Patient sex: M
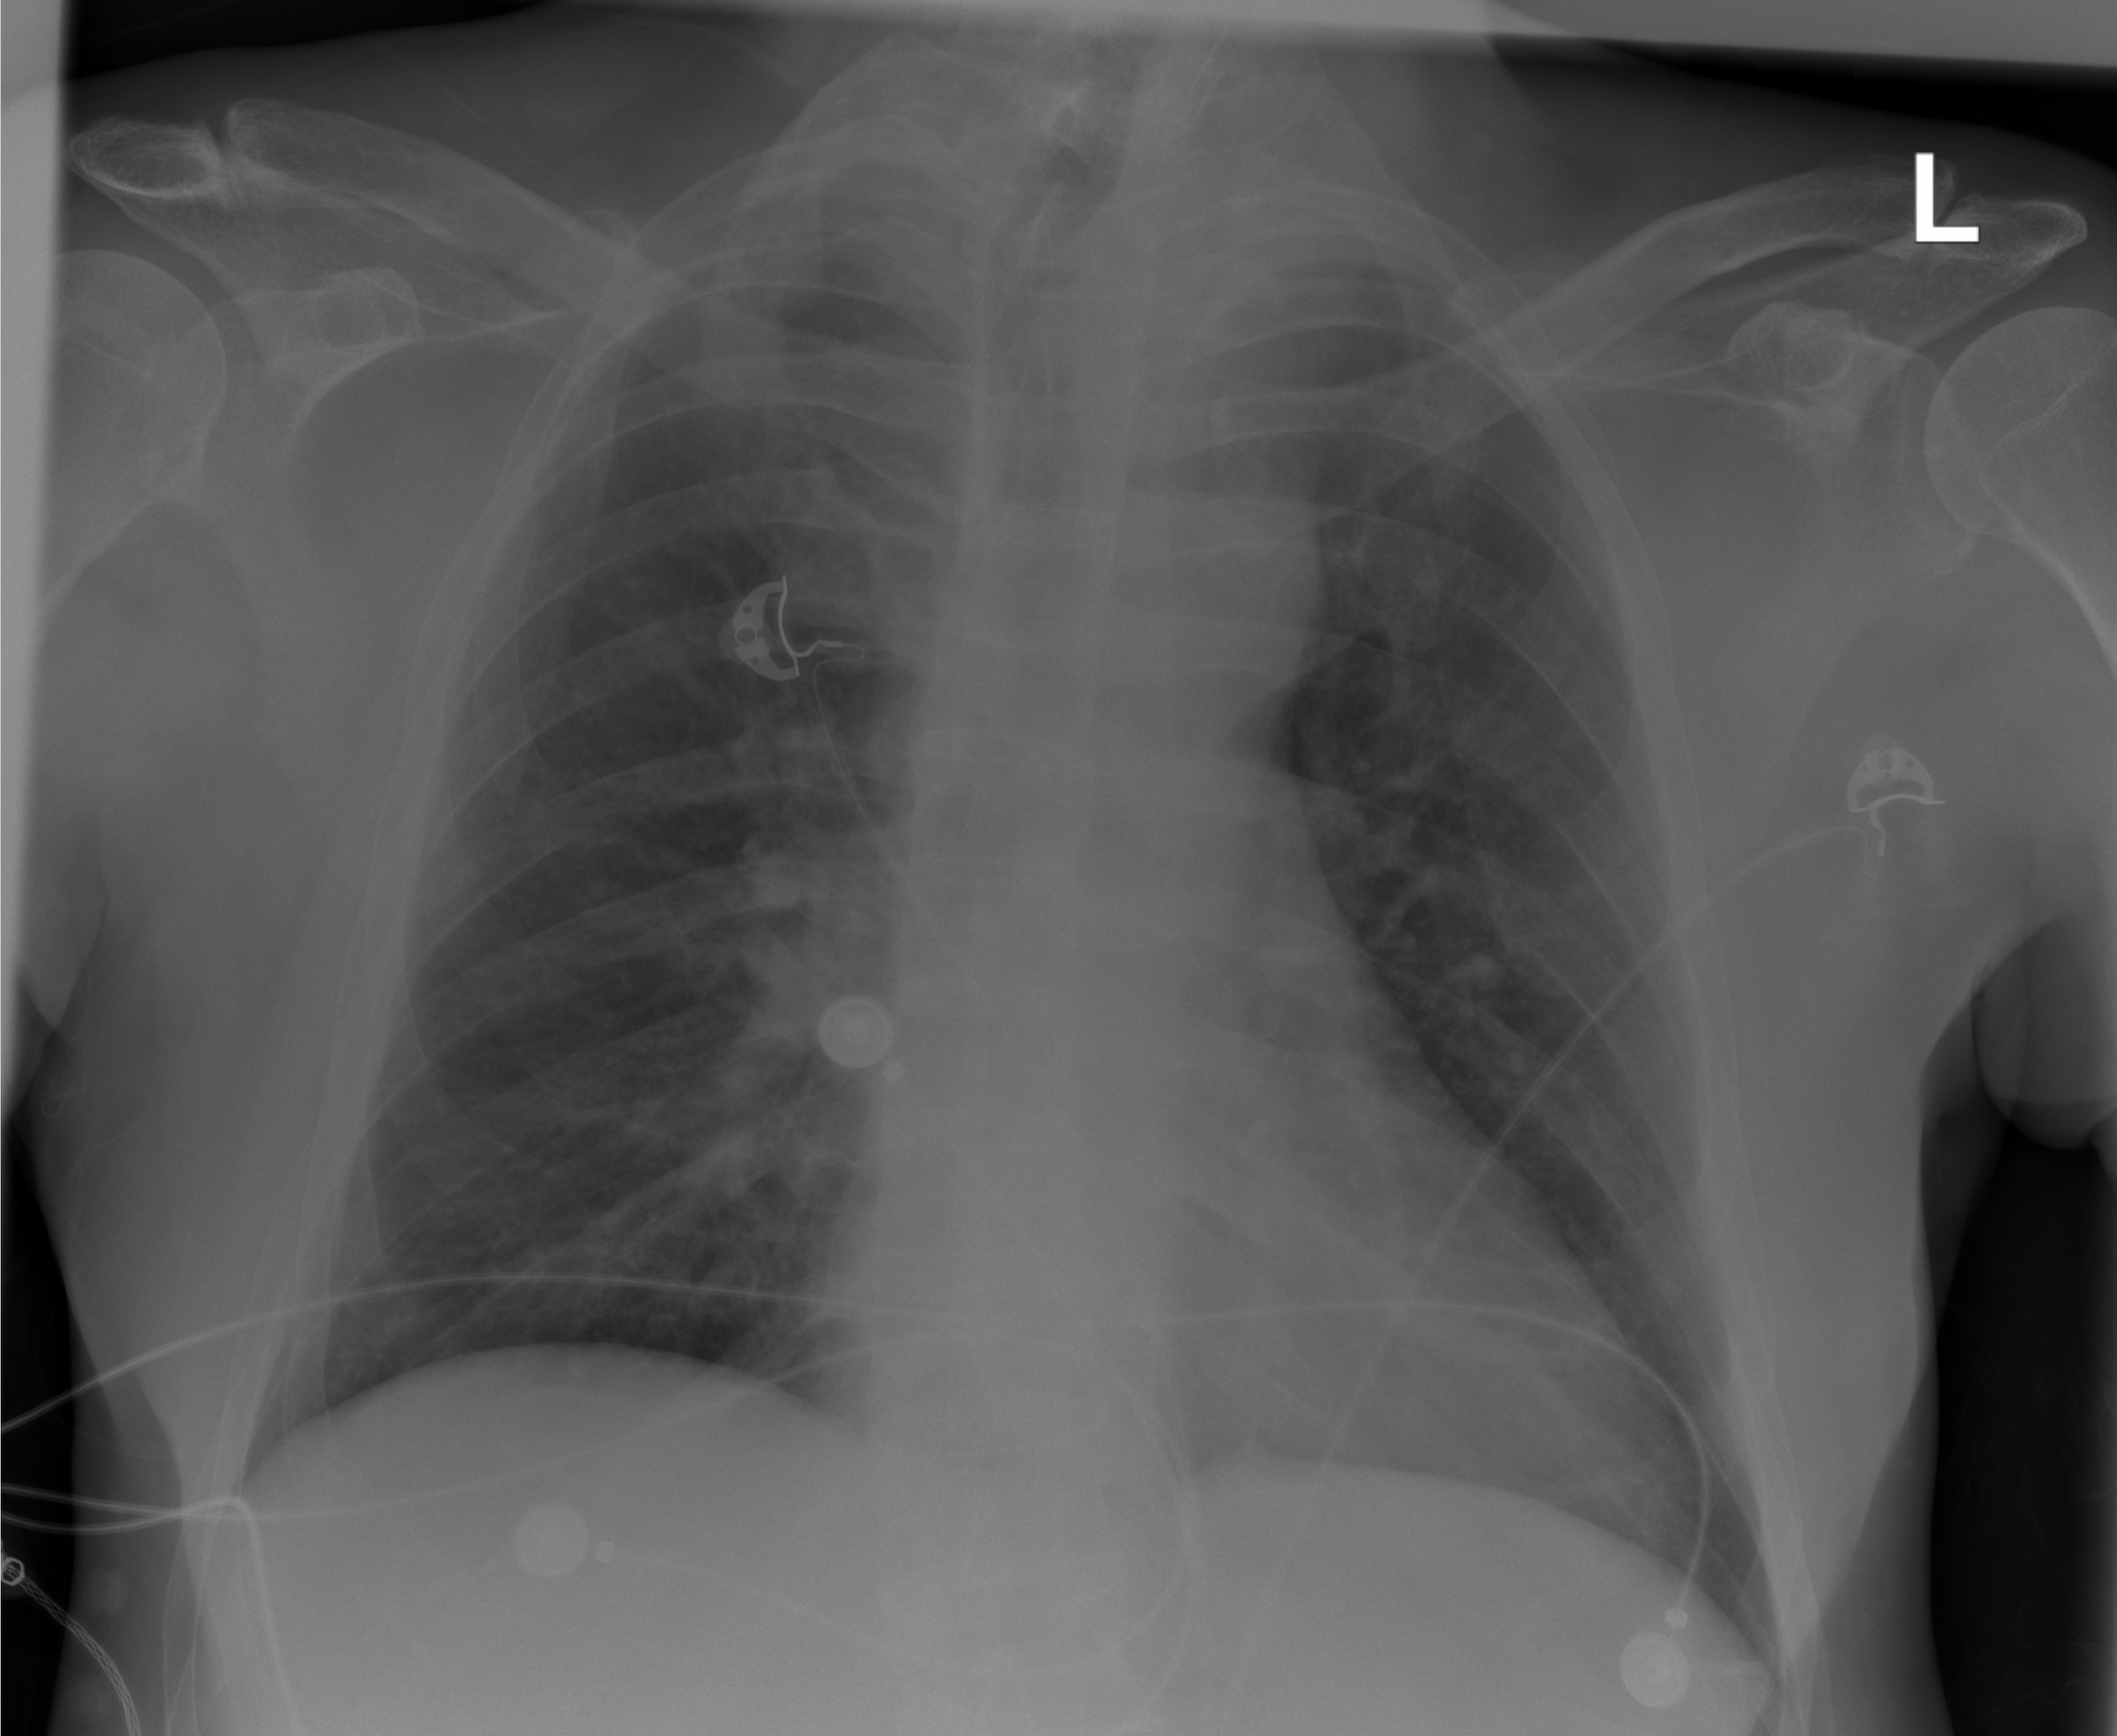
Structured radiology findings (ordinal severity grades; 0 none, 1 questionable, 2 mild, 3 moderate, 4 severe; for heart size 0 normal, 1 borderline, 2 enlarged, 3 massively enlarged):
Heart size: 0
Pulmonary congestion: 0
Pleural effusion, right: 0
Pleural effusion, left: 0
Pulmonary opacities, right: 2
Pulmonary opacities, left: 0
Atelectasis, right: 0
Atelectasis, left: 0